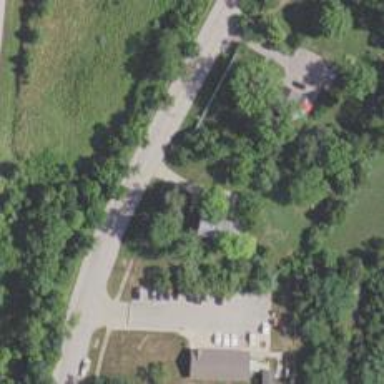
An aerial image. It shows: Driveway.